Field crop: tomato
Growth stage: 2
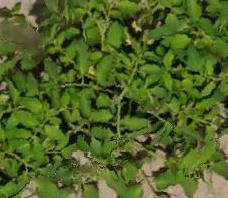
Species: tomato